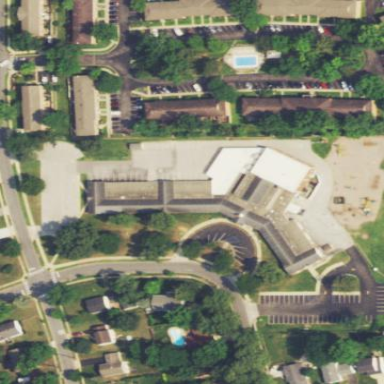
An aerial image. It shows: School building or complex.